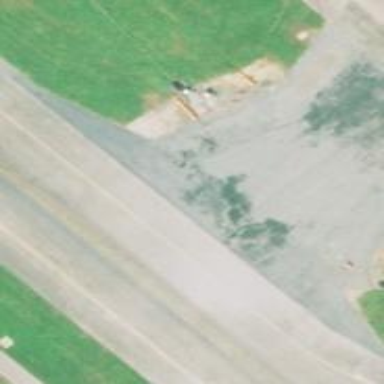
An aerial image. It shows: Asphalt taxiway in the airport.